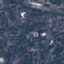
Label: Residential